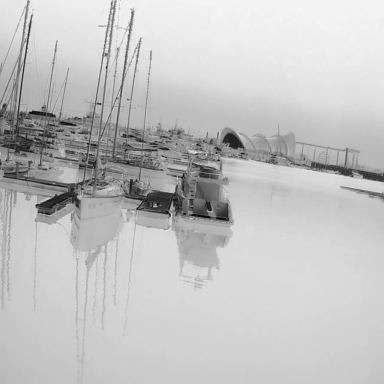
There is a canoe in the infrared image.